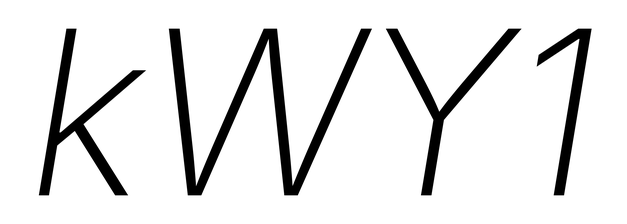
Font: Inter-Italic_ExtraLight_Italic